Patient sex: M
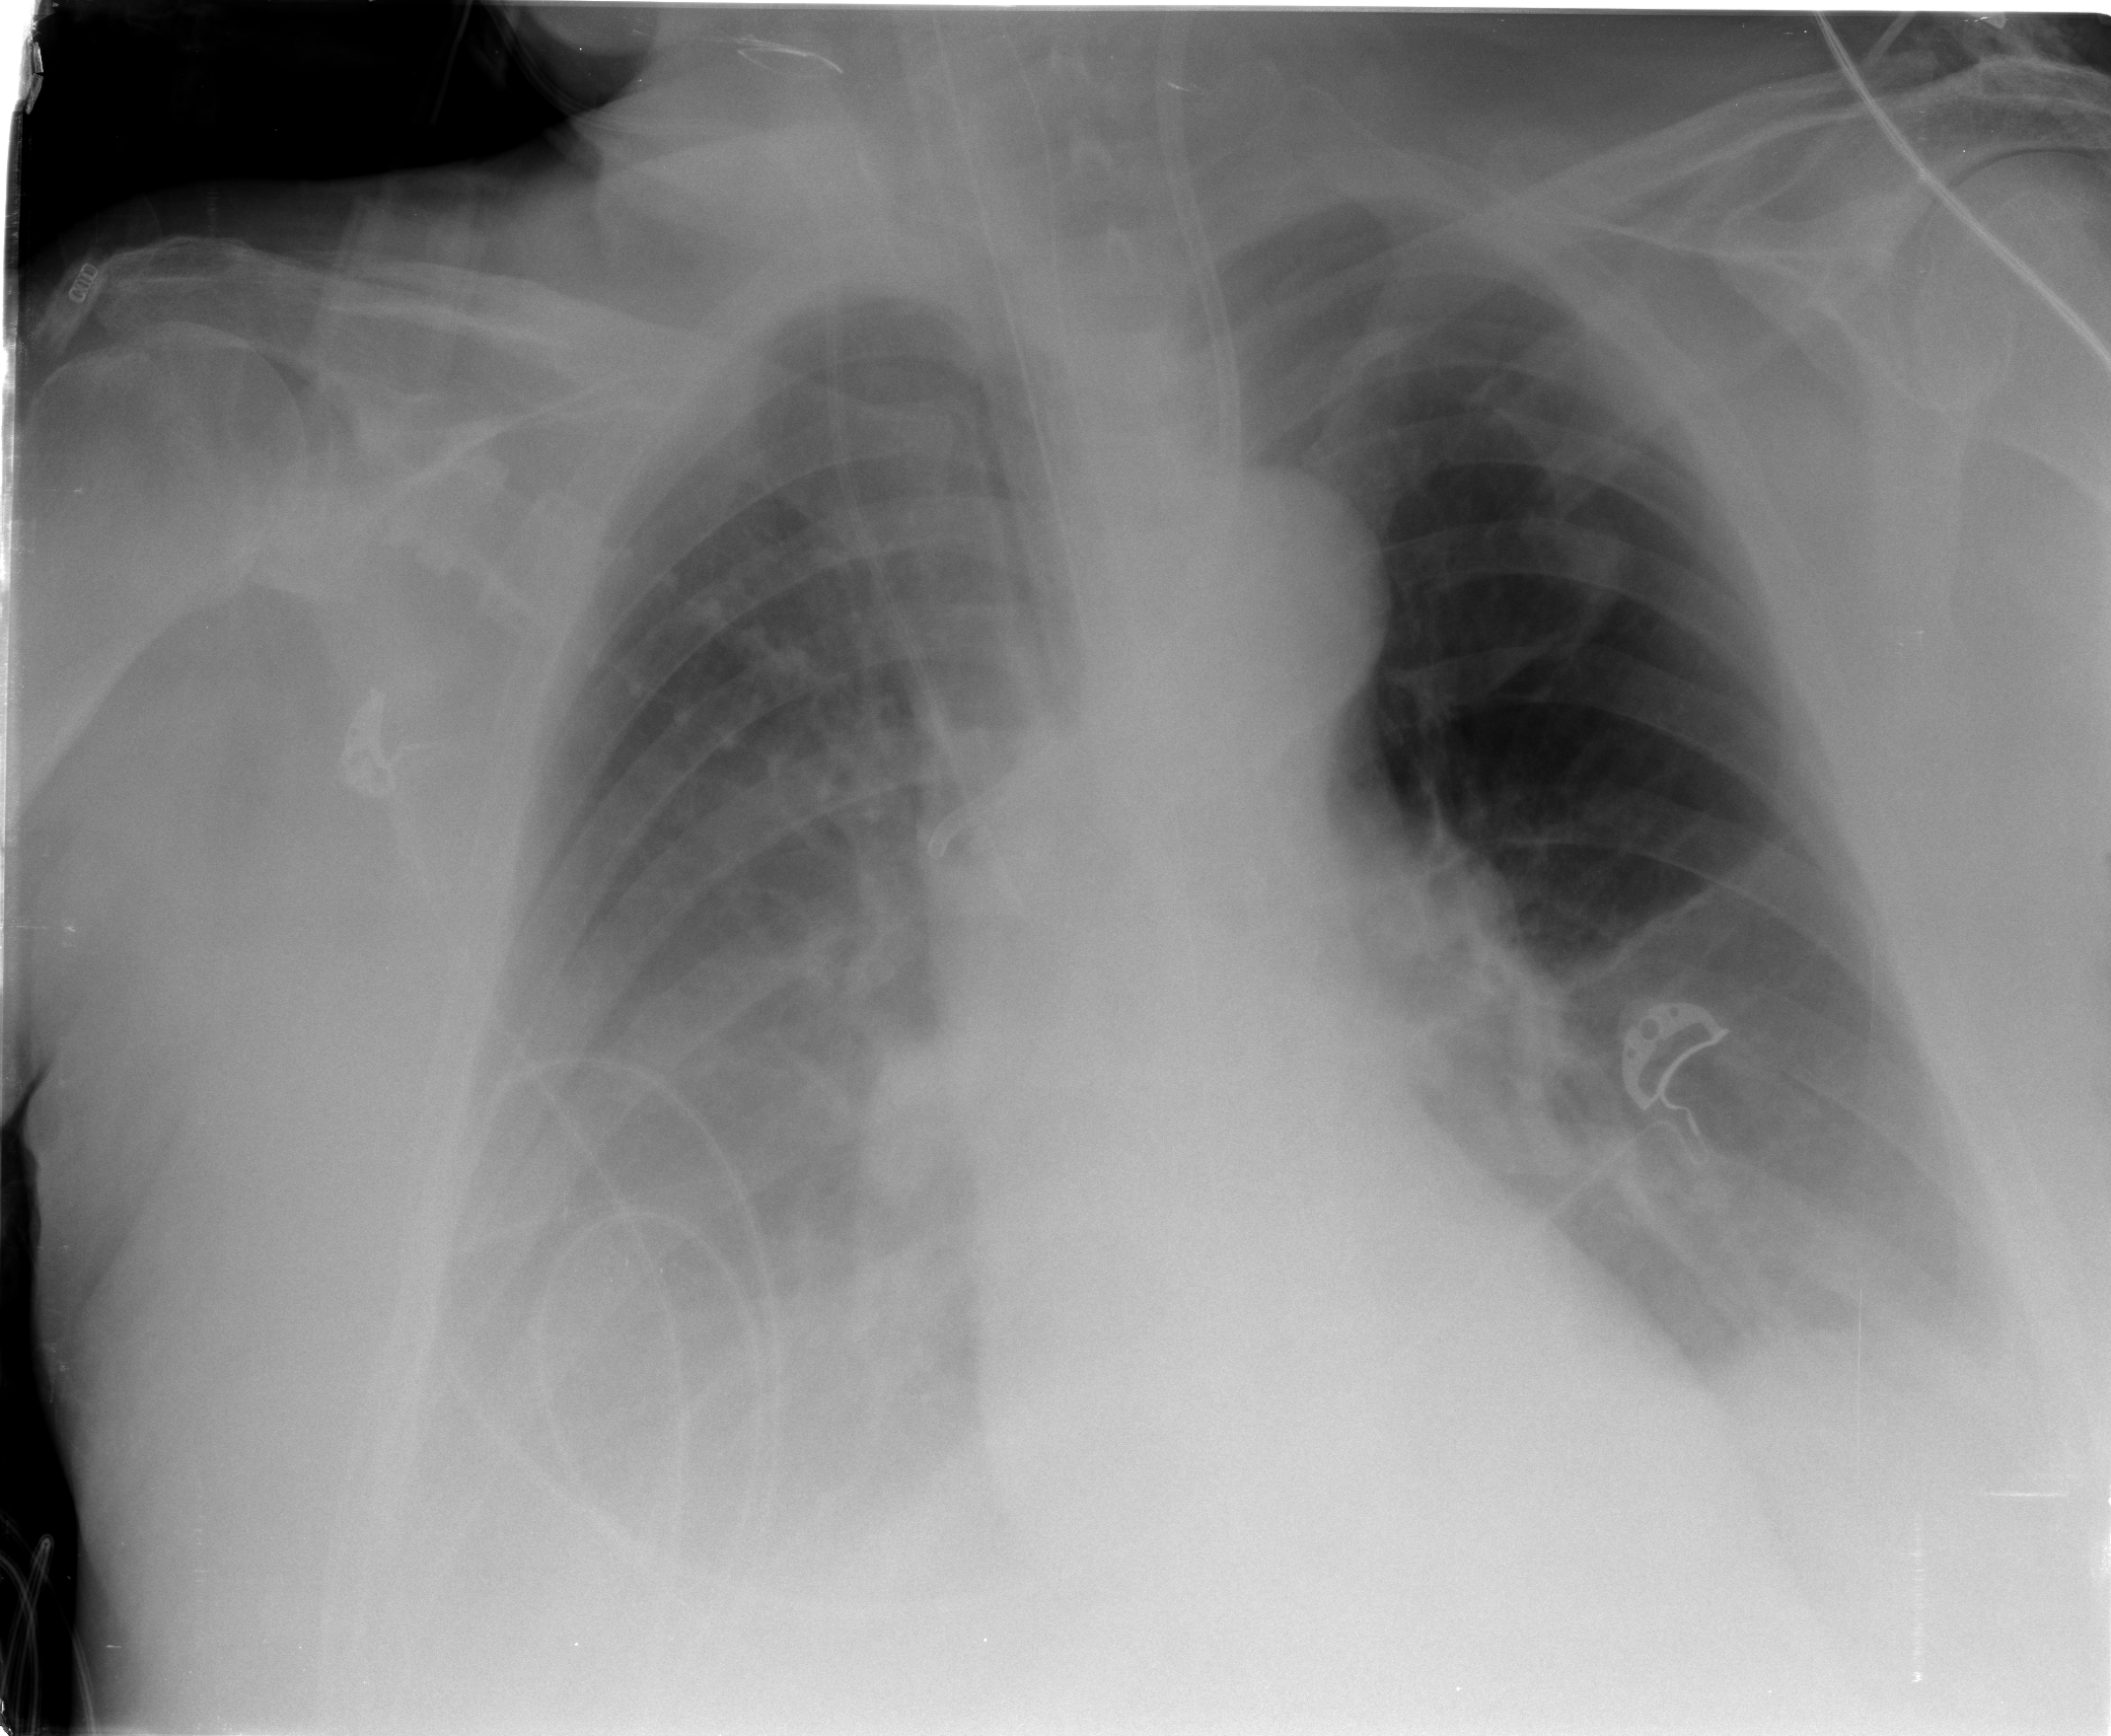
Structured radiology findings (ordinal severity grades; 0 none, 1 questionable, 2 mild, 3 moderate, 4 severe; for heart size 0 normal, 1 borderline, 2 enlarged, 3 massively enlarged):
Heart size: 0
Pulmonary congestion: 0
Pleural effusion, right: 3
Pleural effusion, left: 2
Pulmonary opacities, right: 1
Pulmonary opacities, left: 1
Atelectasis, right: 3
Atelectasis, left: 3